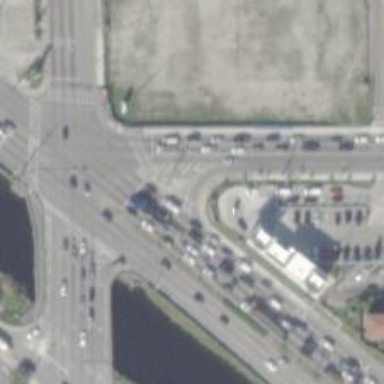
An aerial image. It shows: Trunk link highway.